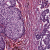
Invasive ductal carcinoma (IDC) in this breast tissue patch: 1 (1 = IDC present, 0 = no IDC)